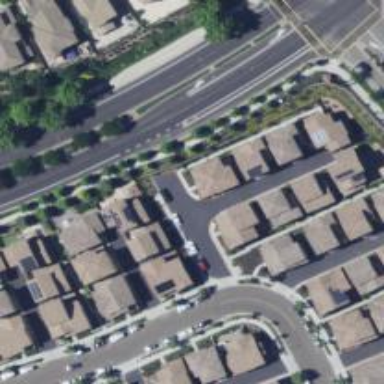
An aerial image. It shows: Asphalt alley designated as service road.